Aerial crown-view tile of a tropical tree (Barro Colorado Island, Panama), acquired 20241112:
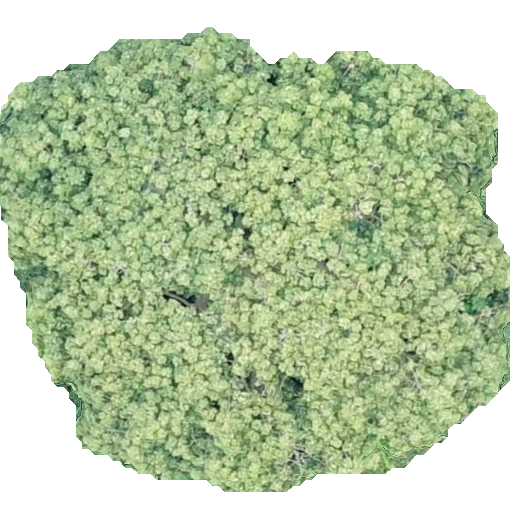
Species: Sterculia apetala
GBIF accepted scientific name: Sterculia apetala
Crown area: 297.483 m²